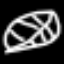
Label: leaf